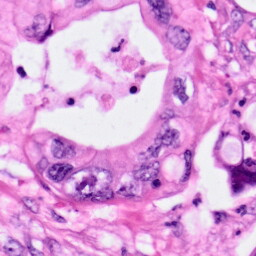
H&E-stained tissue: Pancreatic